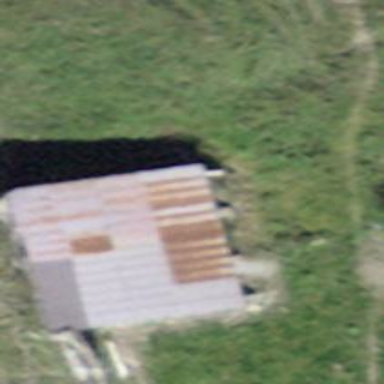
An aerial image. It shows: Farm auxiliary building.